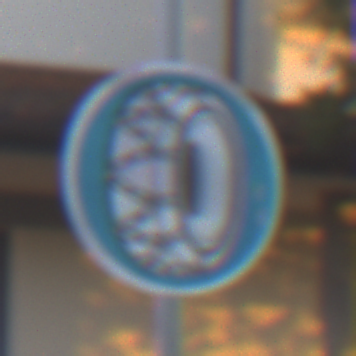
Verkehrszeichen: SchneekettenVorgeschrieben
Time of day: SunriseSunset
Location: Outdoor (Urban)
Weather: Clear
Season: NotSpecified
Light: Natural